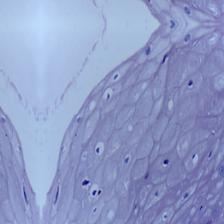
Diagnosis: Normal